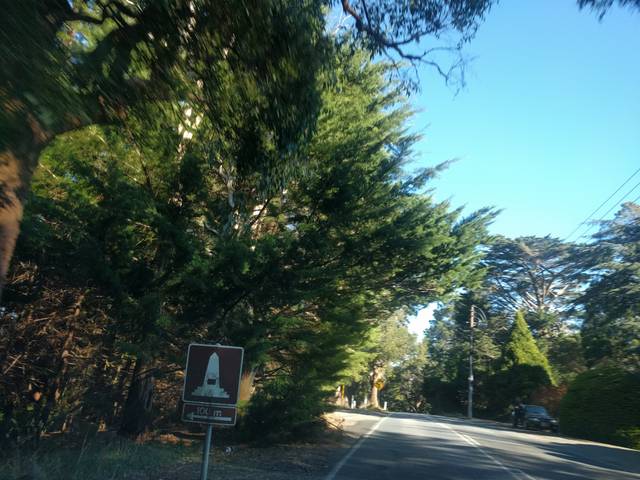
Region: Australia
Coordinates: -35.005, 138.699